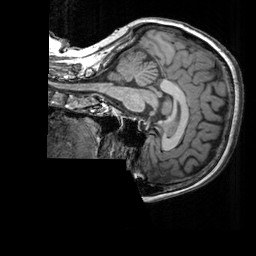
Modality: T1w
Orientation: sagittal
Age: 63
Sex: female
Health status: healthy
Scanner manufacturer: siemens
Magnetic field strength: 3 T
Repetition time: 2.3 s
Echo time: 0.00303 s